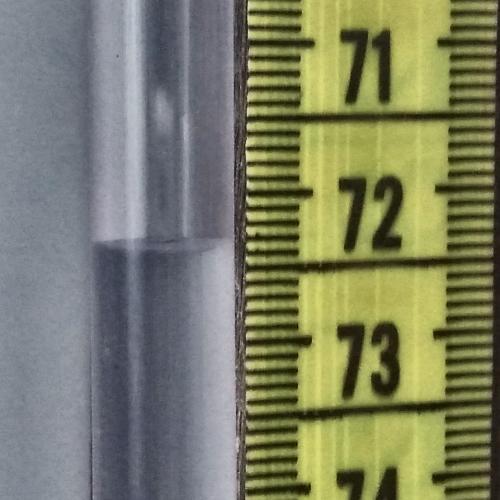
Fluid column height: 72.3 cm